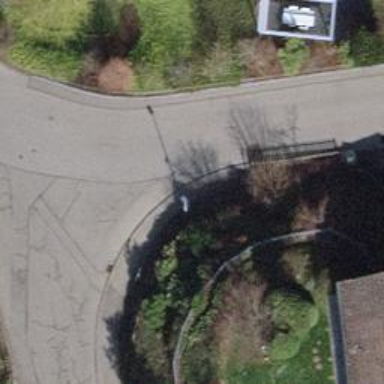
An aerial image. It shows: Kerb barrier.